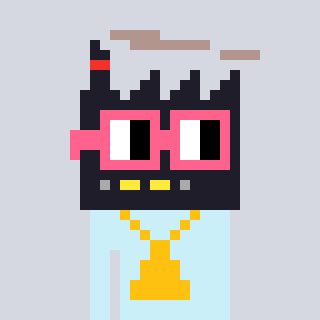
a pixel art character with square pink glasses, a factory-shaped head and a cold-colored body on a cool background